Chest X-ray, PA view. Patient: 8 years old, sex F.
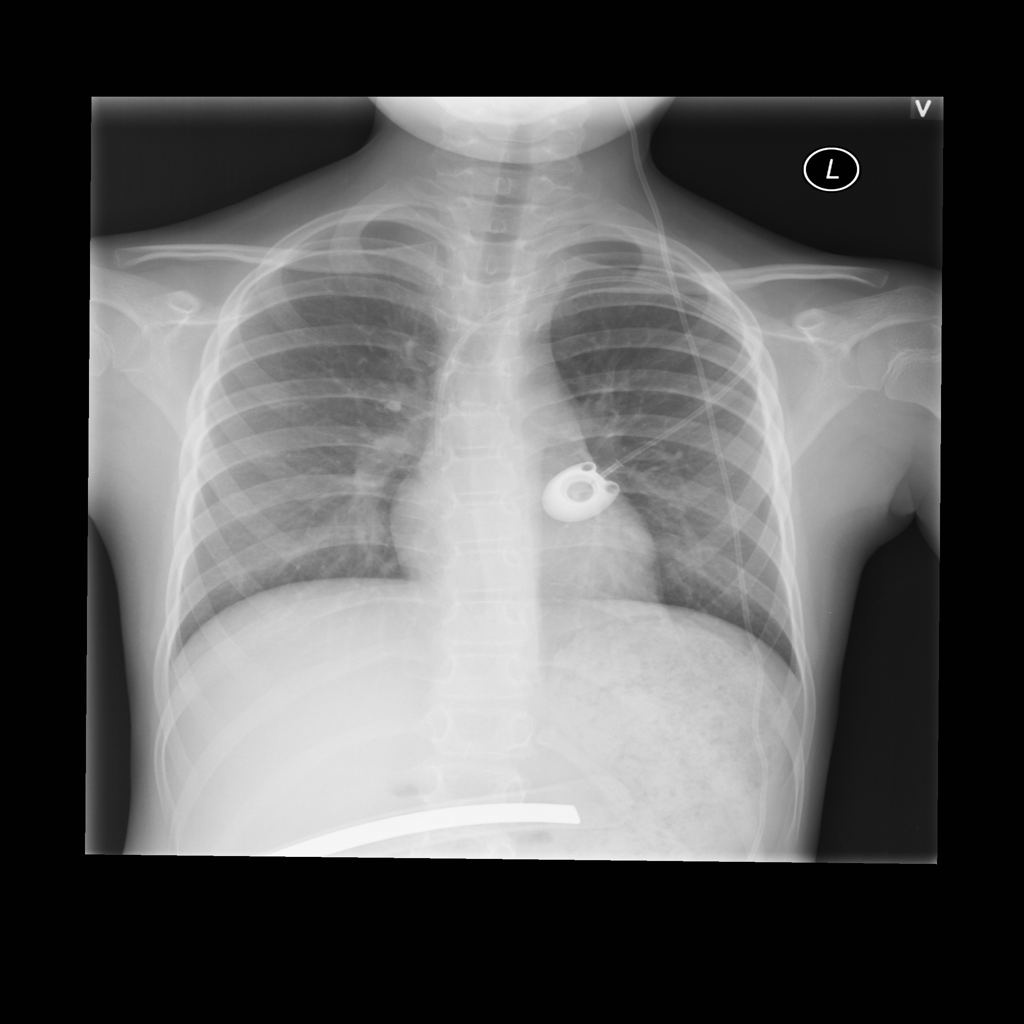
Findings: No Finding